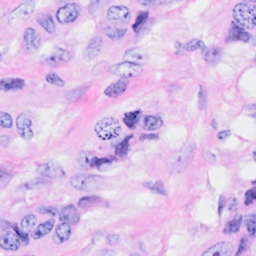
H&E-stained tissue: Breast